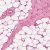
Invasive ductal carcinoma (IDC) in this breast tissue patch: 0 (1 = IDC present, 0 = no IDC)